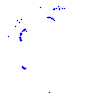
Particle: proton